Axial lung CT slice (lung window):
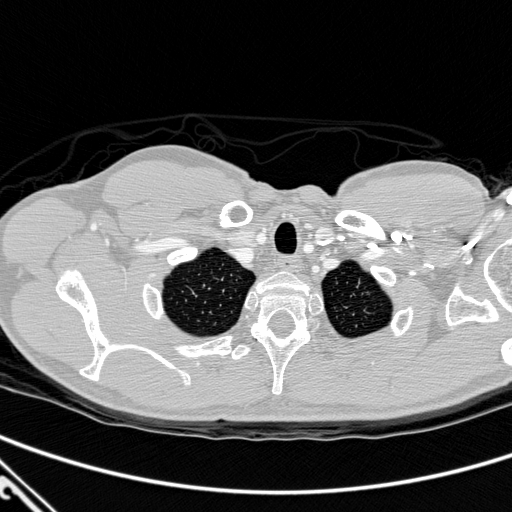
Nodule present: no